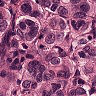
Metastatic tissue present: yes